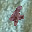
Label: 4